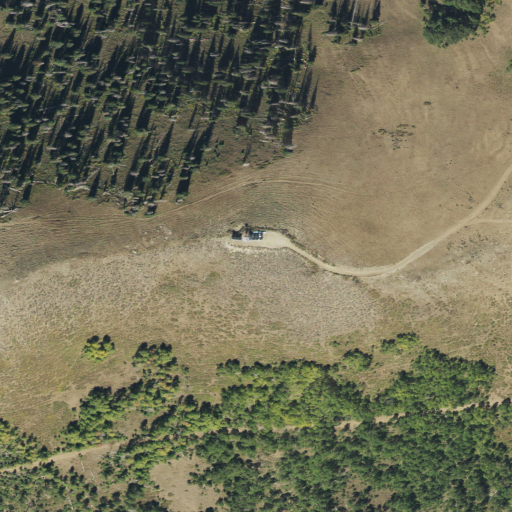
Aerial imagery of mountain in Utah named Strawberry Peak containing shrub, evergreen forest, deciduous forest, open development, and mixed forest